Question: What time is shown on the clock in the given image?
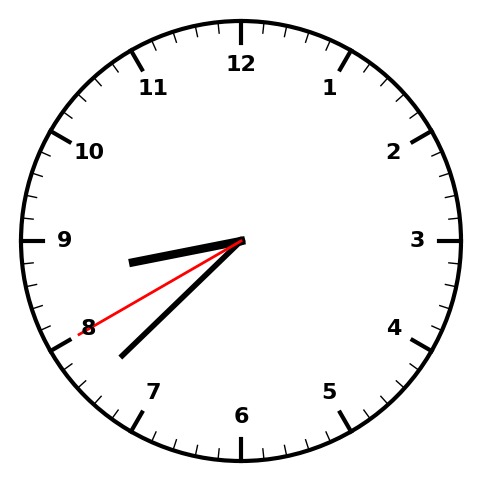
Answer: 08:37:40